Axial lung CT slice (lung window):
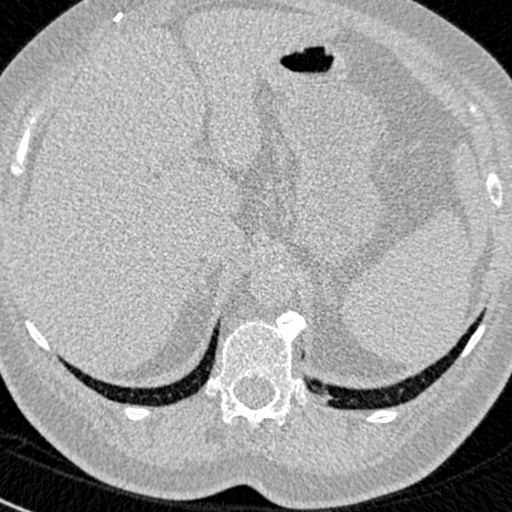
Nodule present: no